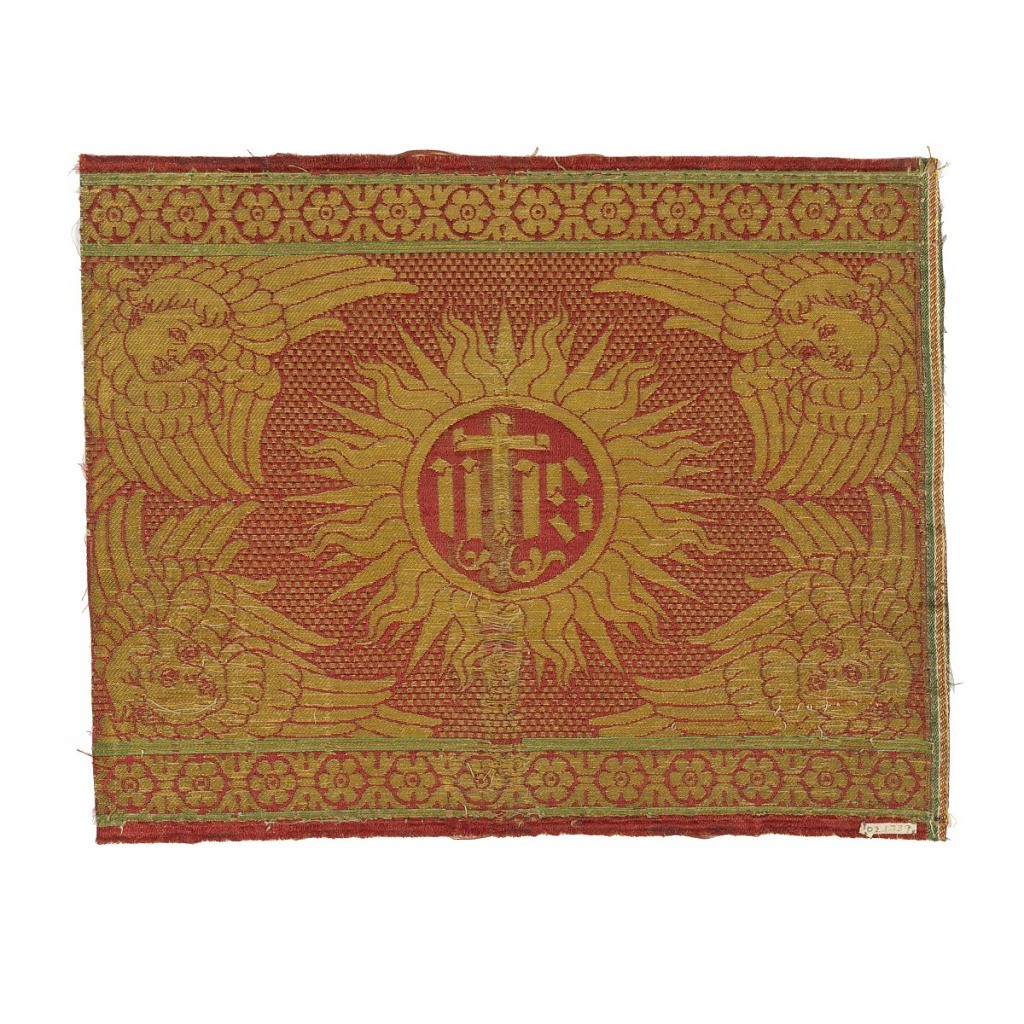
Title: Orphrey band
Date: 16th century
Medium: silk, metal wrapped linen Technique:combination of two structures; 471 satin plus 2/2 twill plus 3/1 twill
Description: Sunburst with the monogram "IHS' on a checkerboard background with cherubs.  Partial selvage on right.